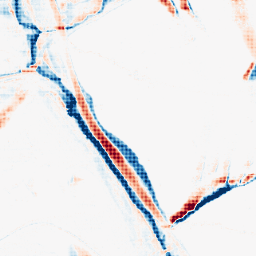
Category: morphological
Decomposition family: morphological_rect
Decomposition parameters: operation: average
width: 20
height: 3
Upsampling method: sinc_hamming
Upsampling parameters: scale: 8
kernel_size: 8
Upsampling scale: 8